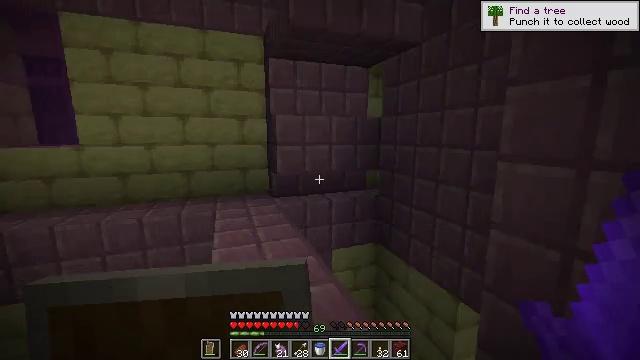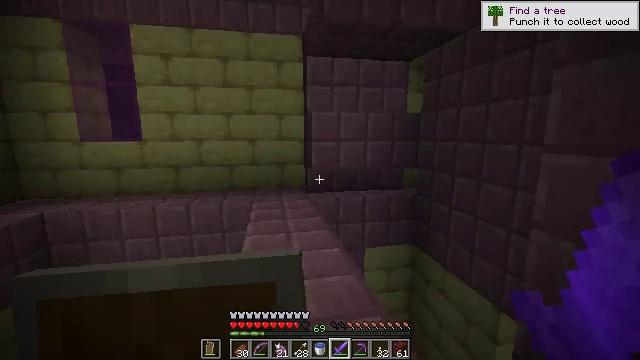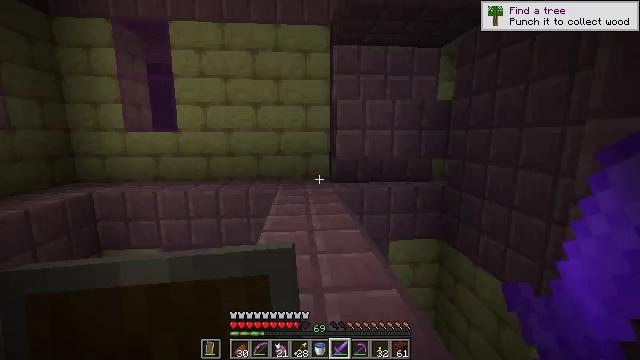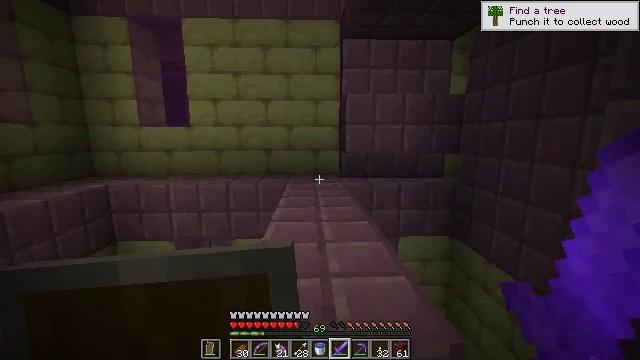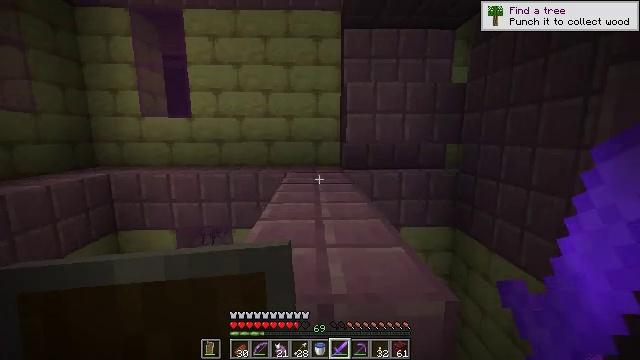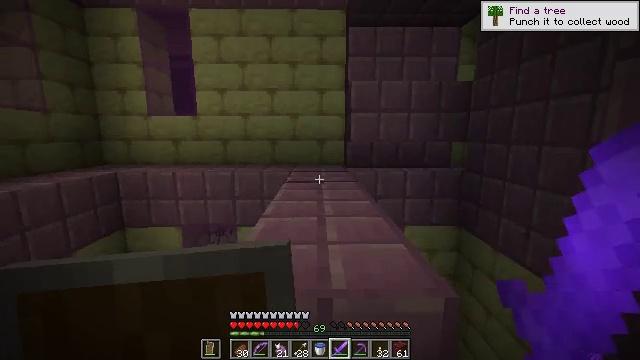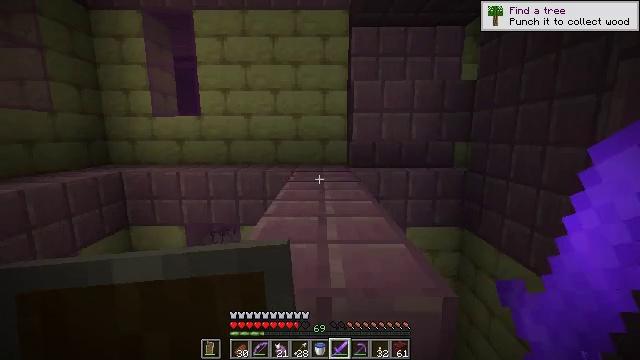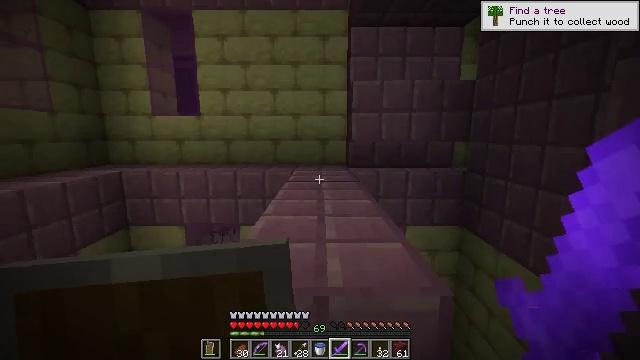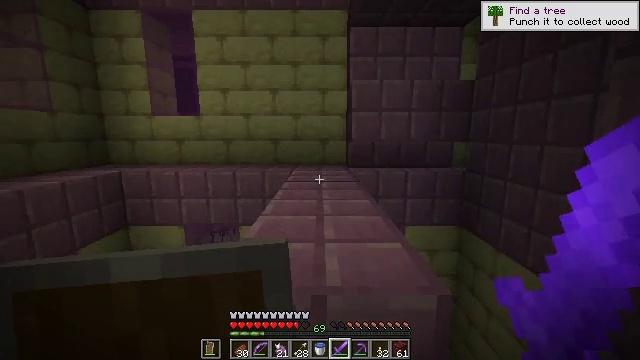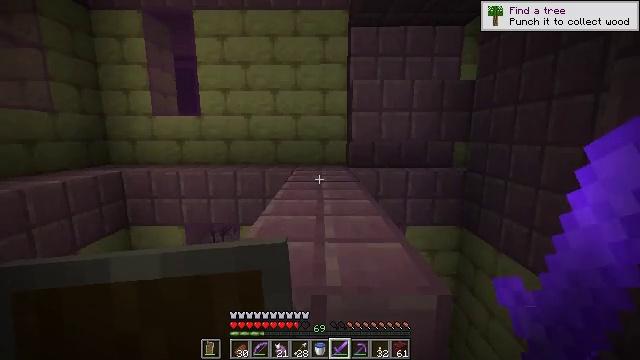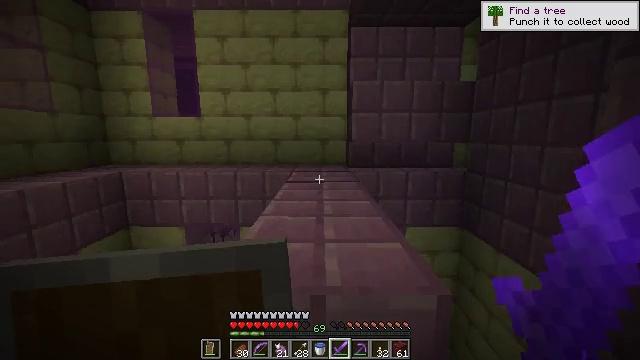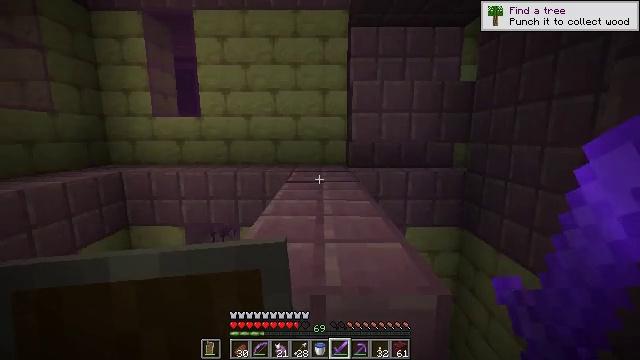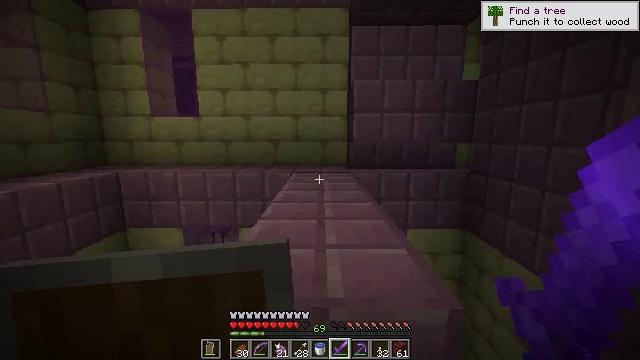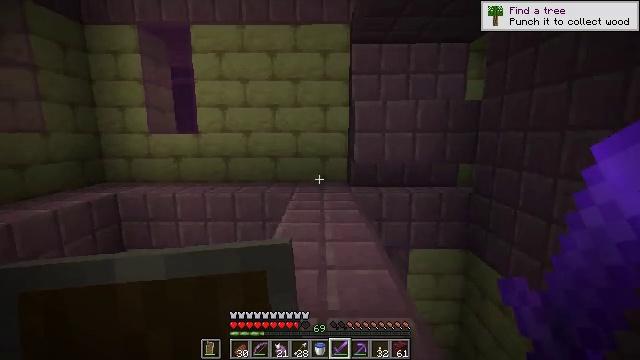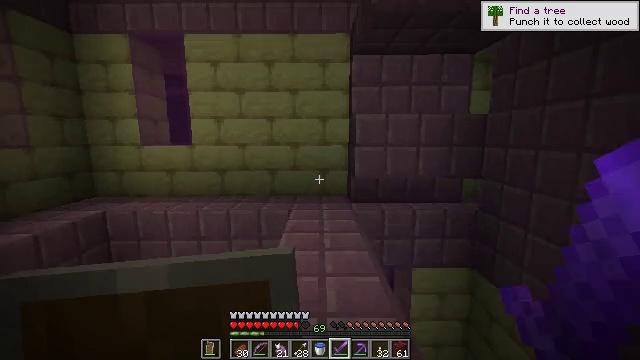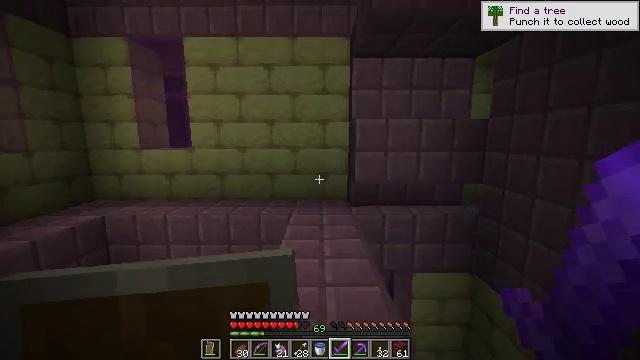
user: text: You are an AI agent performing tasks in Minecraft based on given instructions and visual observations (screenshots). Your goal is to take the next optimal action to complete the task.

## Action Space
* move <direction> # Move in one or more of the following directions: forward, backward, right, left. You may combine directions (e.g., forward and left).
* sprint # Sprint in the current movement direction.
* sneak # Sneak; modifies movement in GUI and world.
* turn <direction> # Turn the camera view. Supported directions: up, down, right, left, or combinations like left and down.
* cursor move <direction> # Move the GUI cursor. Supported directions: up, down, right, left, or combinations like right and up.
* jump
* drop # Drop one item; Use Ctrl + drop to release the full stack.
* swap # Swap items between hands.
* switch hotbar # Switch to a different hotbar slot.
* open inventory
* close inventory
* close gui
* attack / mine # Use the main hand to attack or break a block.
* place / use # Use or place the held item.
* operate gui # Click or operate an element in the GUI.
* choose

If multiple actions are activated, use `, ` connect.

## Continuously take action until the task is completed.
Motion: motion action
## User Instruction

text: Dig out the purpur block from its place.
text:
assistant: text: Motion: turn left
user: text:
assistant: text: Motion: turn left
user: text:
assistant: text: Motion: turn left
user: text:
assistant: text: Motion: no_op
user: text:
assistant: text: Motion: turn left
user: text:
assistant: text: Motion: no_op
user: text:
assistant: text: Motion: no_op
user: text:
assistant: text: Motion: no_op
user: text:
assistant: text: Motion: no_op
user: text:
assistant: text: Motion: no_op
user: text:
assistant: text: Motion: no_op
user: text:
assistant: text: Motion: move forward
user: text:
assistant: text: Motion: move forward
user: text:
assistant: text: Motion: move forward
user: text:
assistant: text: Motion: move forward
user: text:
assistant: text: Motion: move forward
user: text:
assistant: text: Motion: move forward
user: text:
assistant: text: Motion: move forward
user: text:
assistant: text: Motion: move forward
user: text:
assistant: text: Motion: move forward
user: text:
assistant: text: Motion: move forward, turn down
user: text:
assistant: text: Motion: move forward, turn down
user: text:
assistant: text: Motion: move forward, turn down
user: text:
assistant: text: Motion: move forward, turn down
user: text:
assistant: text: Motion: move forward, turn left and down
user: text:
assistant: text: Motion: move forward, turn left and down
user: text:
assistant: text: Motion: move forward, turn left and down
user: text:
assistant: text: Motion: move forward, turn left and down
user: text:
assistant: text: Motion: move forward, turn left
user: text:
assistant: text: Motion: move forward, turn left